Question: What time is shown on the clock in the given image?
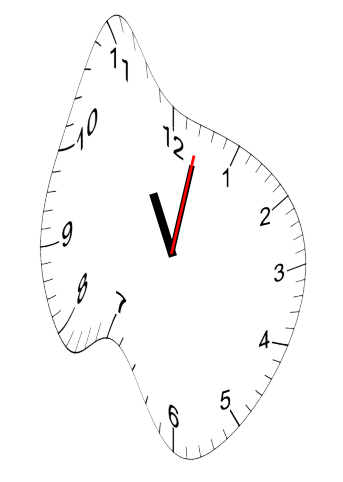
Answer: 11:02:02